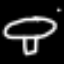
Label: mushroom